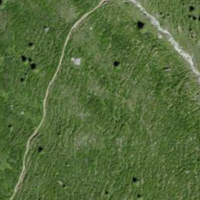
EUNIS habitat code: 26
Species observed at this site:
Kalmia procumbens